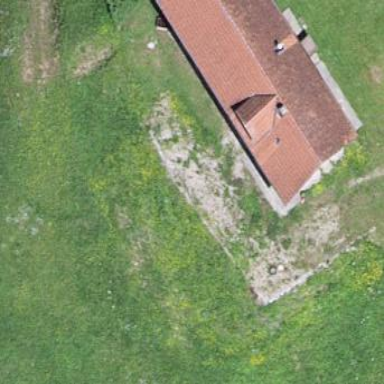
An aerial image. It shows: Detached building.